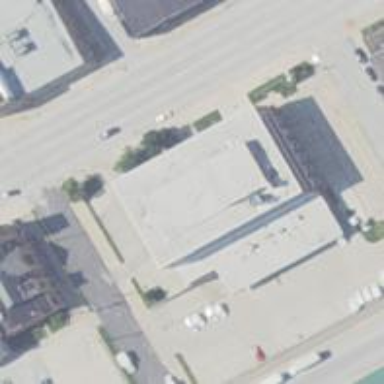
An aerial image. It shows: Post office.